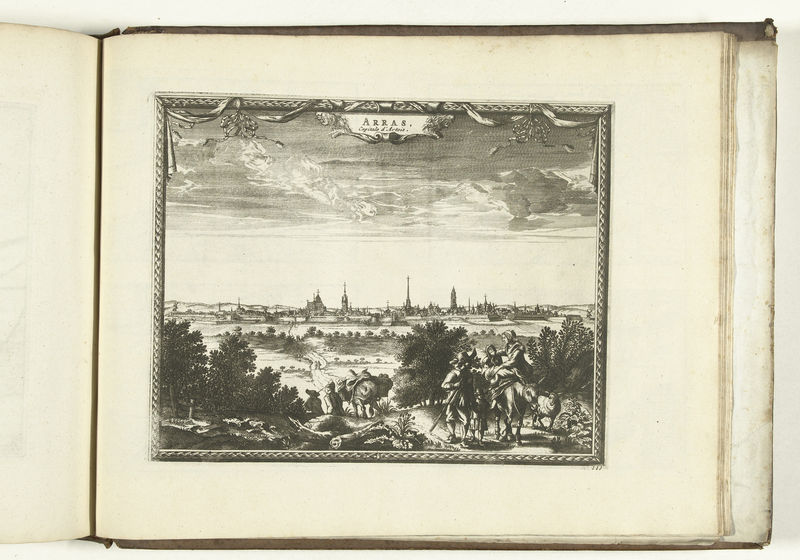
Titel: Gezicht op Arras
Standort: Amsterdam
Institution: Rijksmuseum
Schlagwörter: himmel, architecture, men, people, white, black, old, woman, picture, print, wood, cloud, clouds, horses, man, sky, tree, background, landscape, mountain, tower, trees, ribbon, forest, river, road, drawing, paper, black and white, frame, band, town, baum, city, ancient, history, buildings, art, map, england, animal, horse, cottage, book, travel, sheep, cityscape, spire, lamb, humans, landschaft, page, camel, text, sepia, buch, woods, travelers, donkey, journey, travellers, logs, london, log, colonial, kupferstich, reiter, pilgrim, vintage, travelling, luggage, dusty, bookplate, arras, blackk, themse, dustry, disty, aras